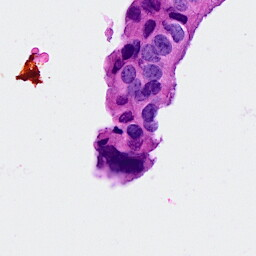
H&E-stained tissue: Breast